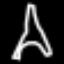
Label: The Eiffel Tower